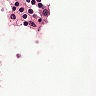
Metastatic tissue present: no